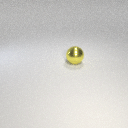
large yellow metal sphere